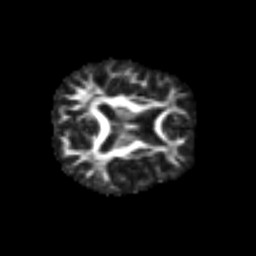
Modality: FA
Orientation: axial
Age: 67
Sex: female
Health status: ill
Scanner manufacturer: siemens
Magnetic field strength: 3 T
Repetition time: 8.7 s
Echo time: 0.11 s